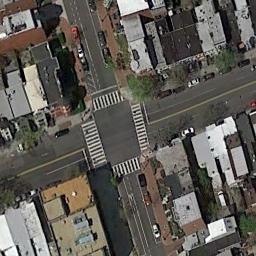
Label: intersection